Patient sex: M
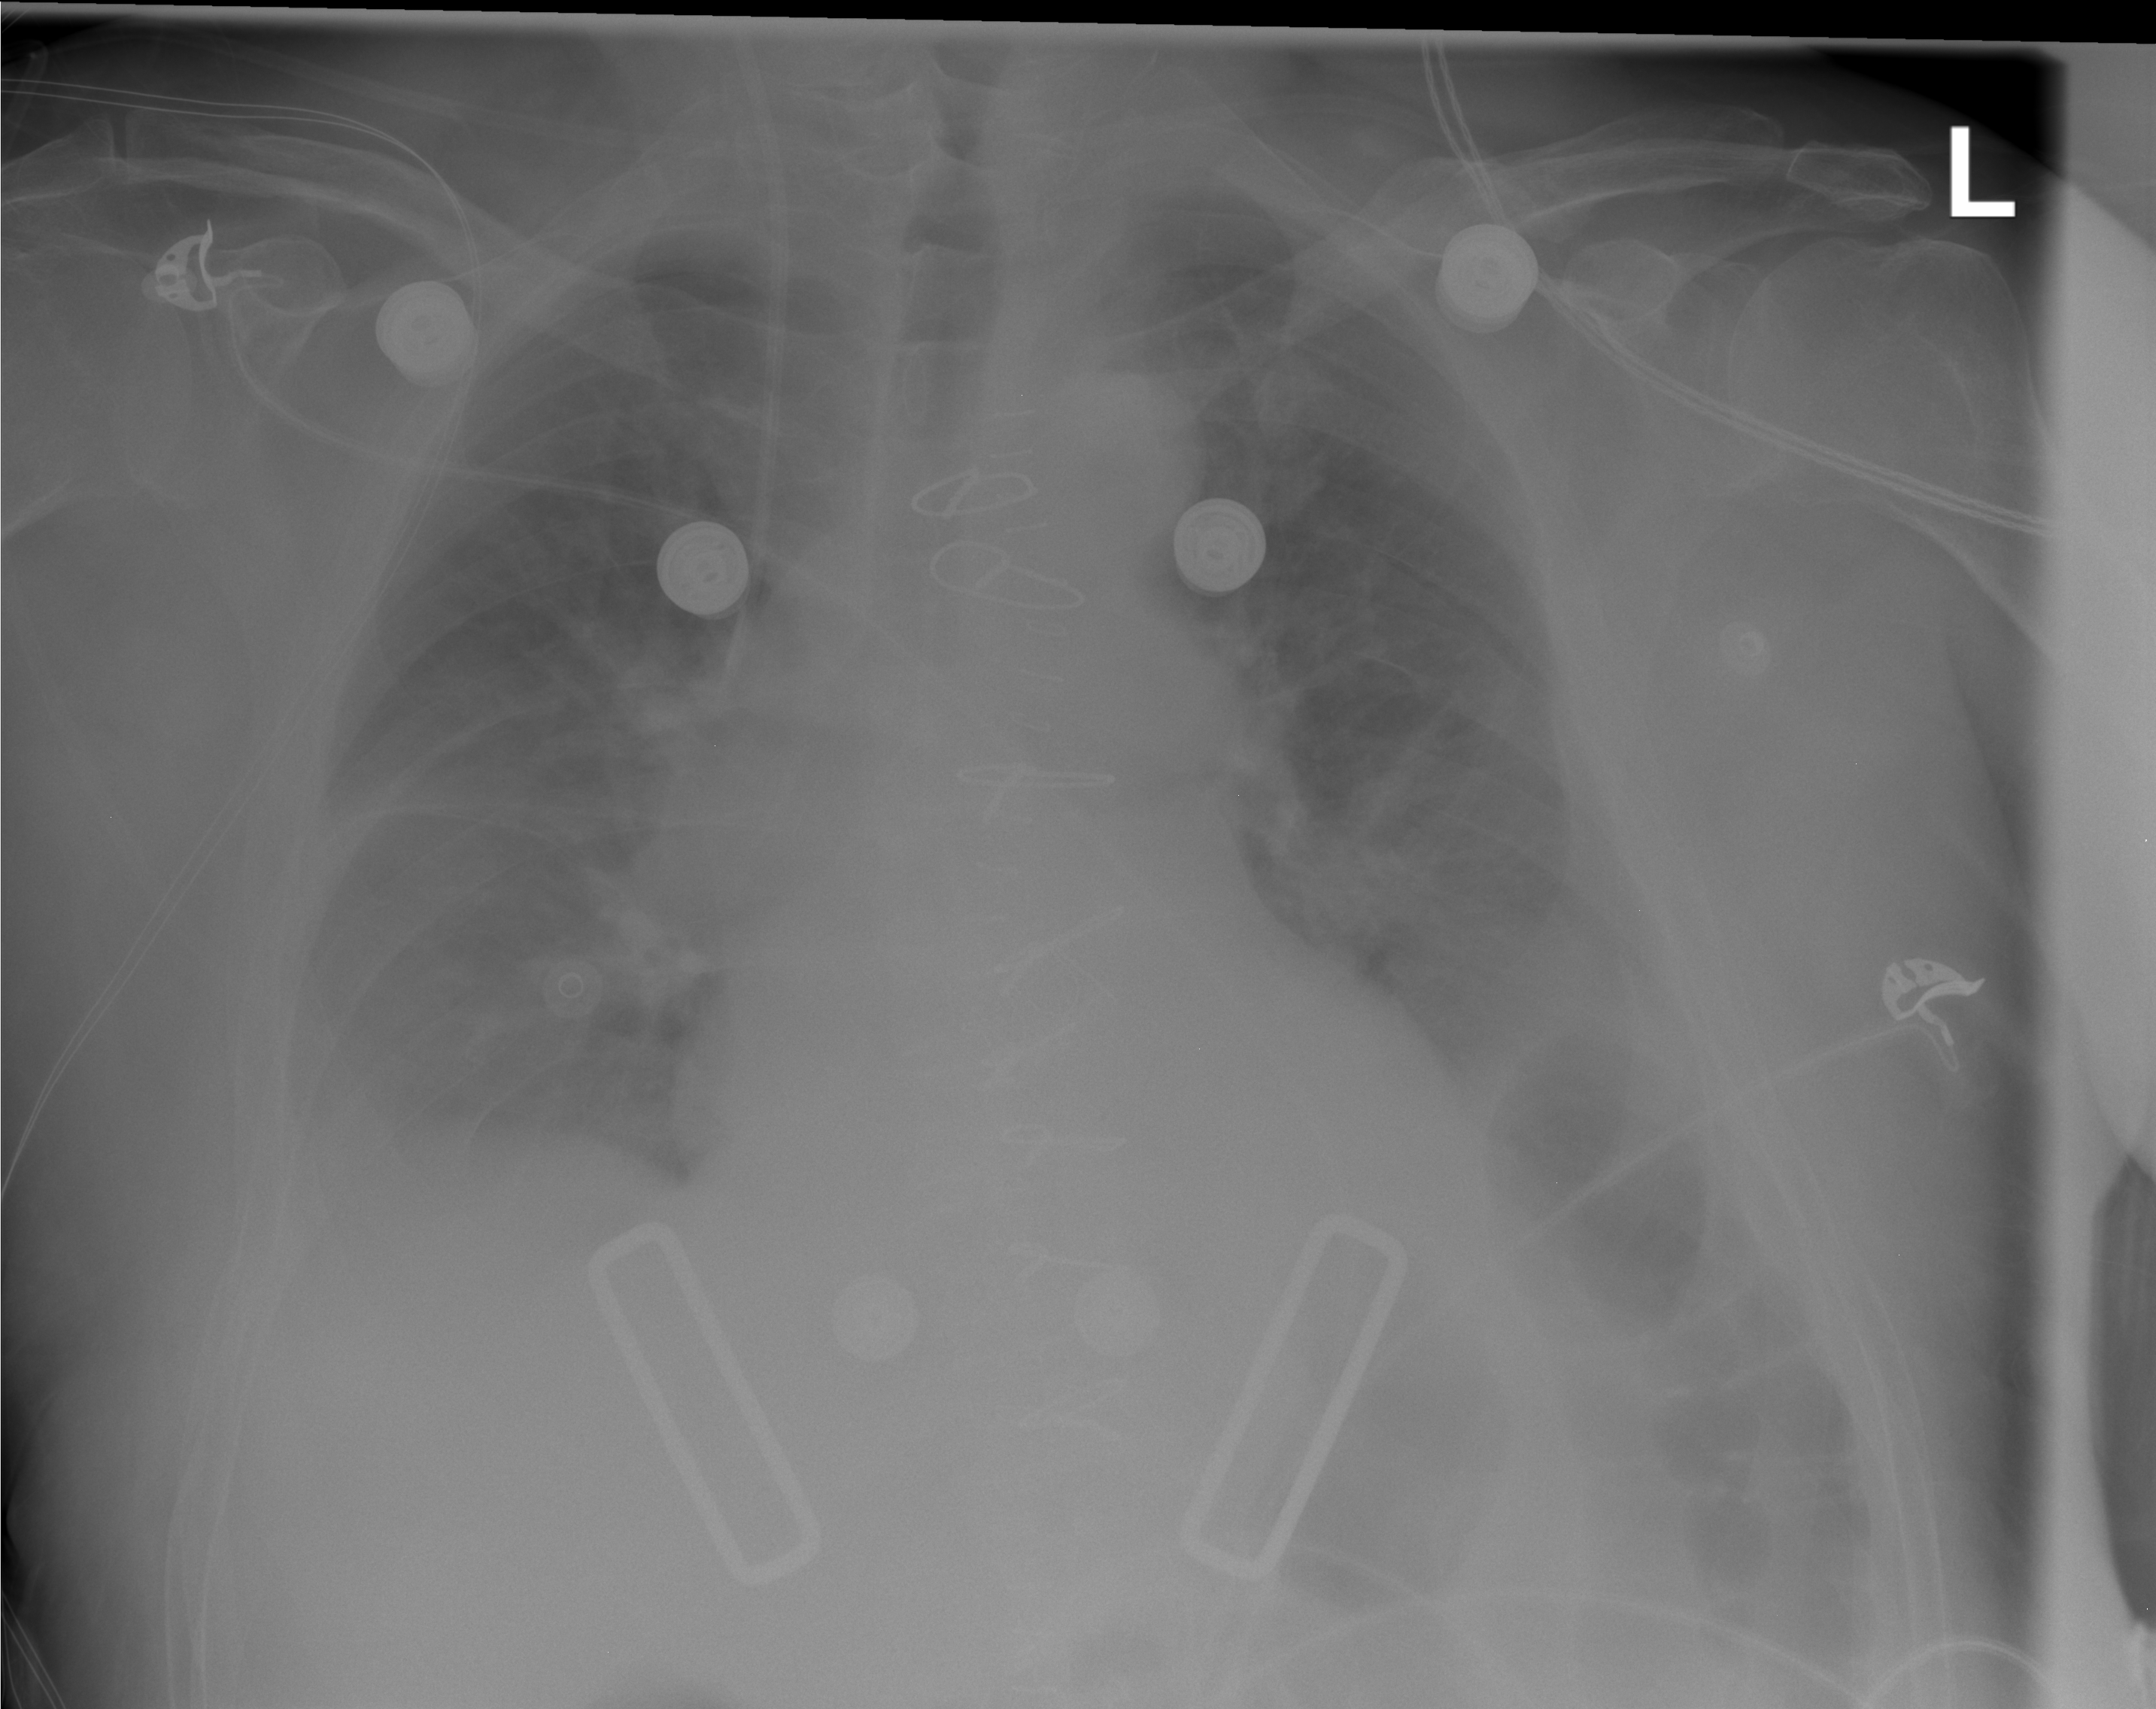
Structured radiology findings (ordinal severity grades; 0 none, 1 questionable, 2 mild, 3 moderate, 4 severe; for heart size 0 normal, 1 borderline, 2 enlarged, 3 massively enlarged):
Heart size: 1
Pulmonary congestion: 0
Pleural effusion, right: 2
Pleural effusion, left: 2
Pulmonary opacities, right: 0
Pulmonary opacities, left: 0
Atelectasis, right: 2
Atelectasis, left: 2